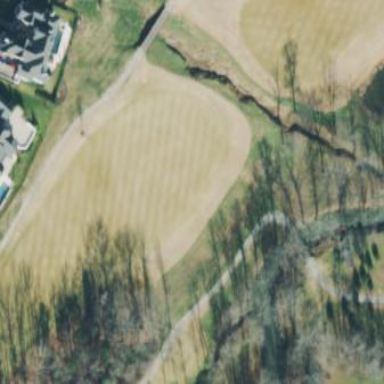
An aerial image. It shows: Water hazard in golf course. The hazard is natural water feature.